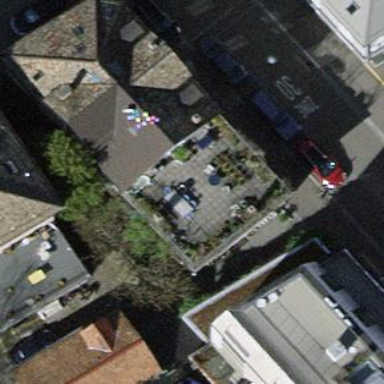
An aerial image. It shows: Parking lane area.